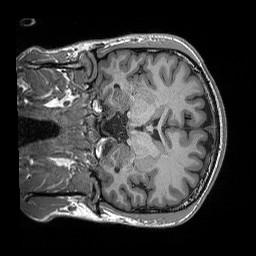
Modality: T1w
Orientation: coronal
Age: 26
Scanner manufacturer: siemens
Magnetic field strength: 3 T
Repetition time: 2.3 s
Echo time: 0.00296 s